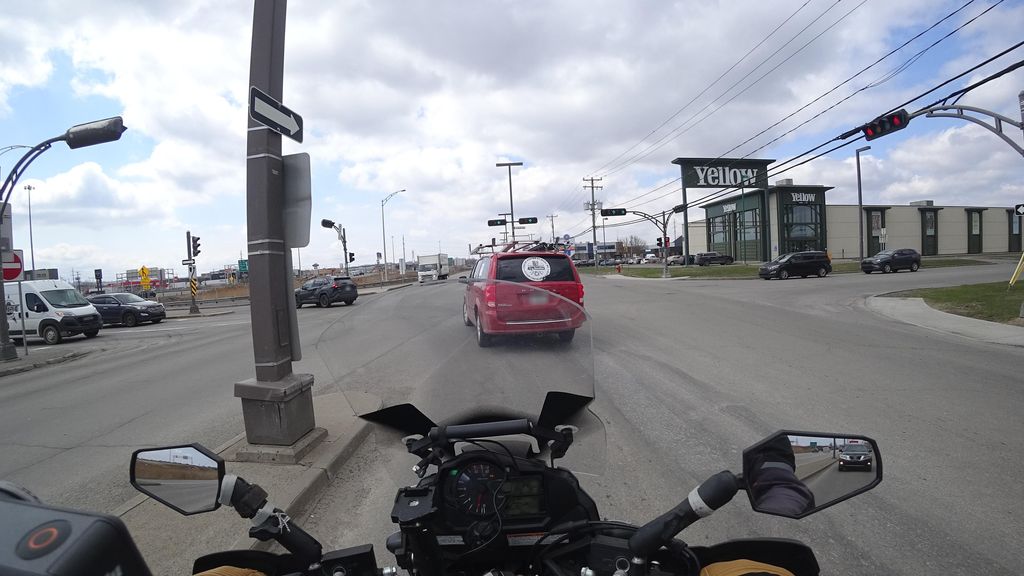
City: quebec_city